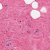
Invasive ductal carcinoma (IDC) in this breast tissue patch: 0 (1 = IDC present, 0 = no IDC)